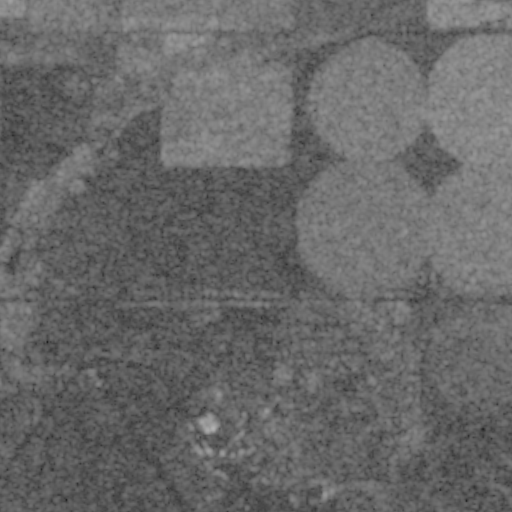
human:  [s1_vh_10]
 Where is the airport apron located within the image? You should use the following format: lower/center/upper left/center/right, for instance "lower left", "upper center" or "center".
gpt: The airport apron is located in the lower of the image.
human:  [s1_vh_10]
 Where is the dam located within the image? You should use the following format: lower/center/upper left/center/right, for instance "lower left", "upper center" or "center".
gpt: The dam is located in the upper left of the image.
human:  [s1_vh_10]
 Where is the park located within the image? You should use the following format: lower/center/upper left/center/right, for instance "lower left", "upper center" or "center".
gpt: The park is located in the lower left of the image.
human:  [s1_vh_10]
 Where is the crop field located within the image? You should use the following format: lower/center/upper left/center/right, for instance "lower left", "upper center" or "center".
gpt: There is no crop field in the image.

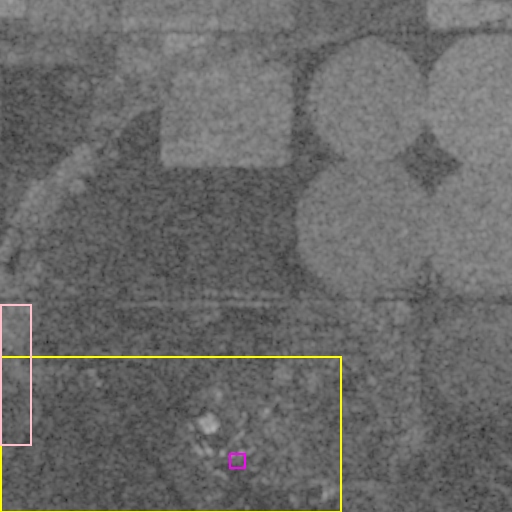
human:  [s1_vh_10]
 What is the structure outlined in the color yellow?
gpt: The structure outlined in yellow is an airport apron.
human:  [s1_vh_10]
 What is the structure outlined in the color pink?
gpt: The structure outlined in pink is a park.
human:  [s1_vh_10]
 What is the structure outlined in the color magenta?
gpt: The structure outlined in magenta is a building.
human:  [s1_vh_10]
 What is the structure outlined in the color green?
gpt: There is no green outline.